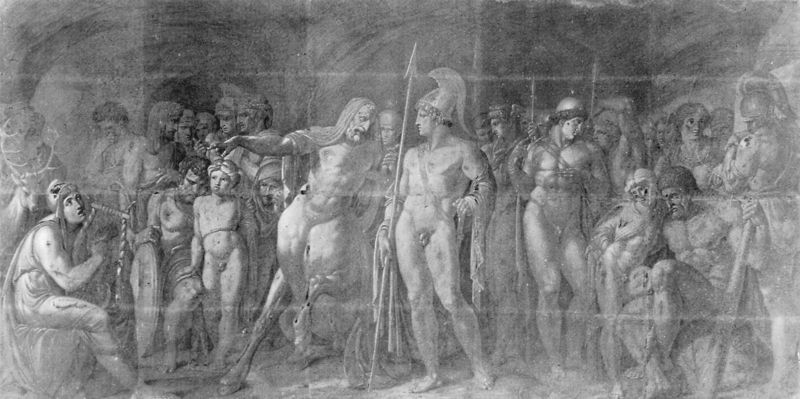
Titel: Besuch der Argonauten bei dem Kentauren Chiron, 2. Fassung
Künstler: Asmus Jakob Carstens
Institution: Weimar, Staatliche Kunstsammlungen
Schlagwörter: menschen, männer, lanze, mythologie, antik, kentaur, harfe